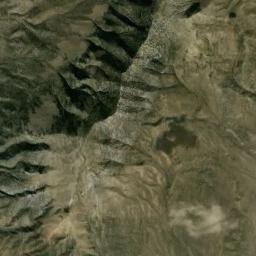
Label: mountain